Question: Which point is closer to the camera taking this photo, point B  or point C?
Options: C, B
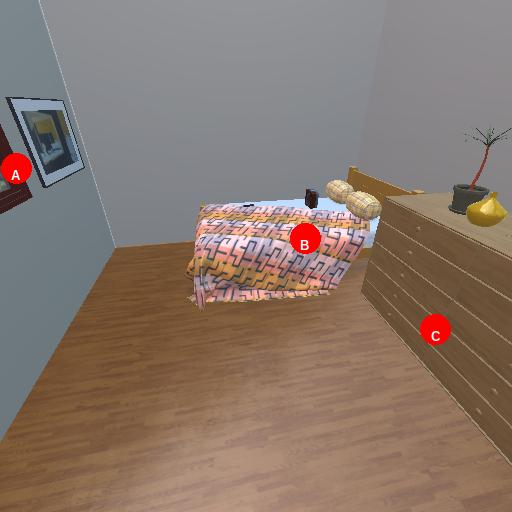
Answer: C